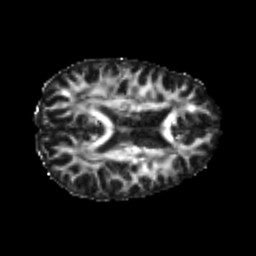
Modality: FA
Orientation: axial
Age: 20
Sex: male
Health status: healthy
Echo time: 0.074 s